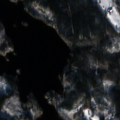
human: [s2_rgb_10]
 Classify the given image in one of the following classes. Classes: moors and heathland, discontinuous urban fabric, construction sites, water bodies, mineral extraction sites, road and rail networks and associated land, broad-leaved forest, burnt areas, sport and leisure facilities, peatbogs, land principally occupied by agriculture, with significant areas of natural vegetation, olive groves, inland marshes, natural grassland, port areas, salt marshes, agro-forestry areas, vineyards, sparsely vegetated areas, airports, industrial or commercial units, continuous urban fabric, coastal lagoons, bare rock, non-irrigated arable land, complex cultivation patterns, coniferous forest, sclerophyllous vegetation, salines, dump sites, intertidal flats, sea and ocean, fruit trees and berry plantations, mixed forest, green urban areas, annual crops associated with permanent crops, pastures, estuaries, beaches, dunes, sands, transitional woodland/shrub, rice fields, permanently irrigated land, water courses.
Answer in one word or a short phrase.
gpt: coniferous forest, mixed forest, transitional woodland/shrub, water bodies